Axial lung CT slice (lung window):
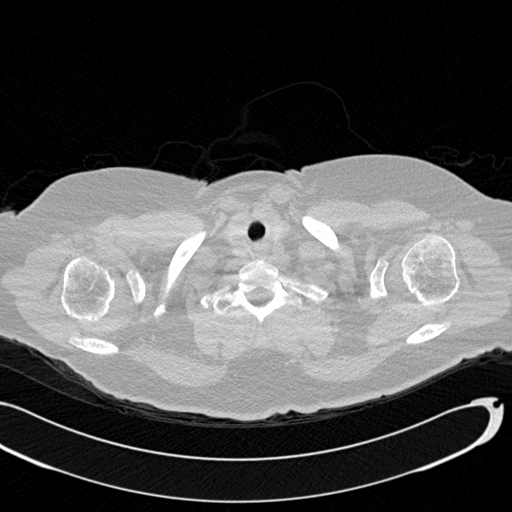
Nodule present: no